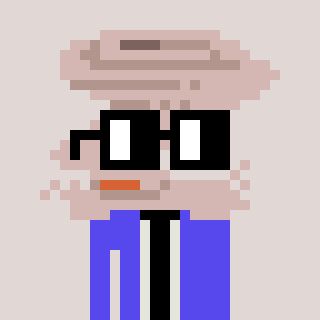
a pixel art character with square black glasses, a tornado-shaped head and a computerblue-colored body on a warm background